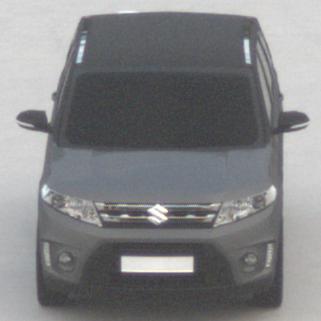
Make: Suzuki
Model: Vitara 1.6
Detailed model: Vitara (LY)
Model produced from: 2015/04
Model produced until: 2018/08
Doors: 5
Color: gray
Road condition: dry road
Daytime: morning or afternoon
Contrast: low contrast